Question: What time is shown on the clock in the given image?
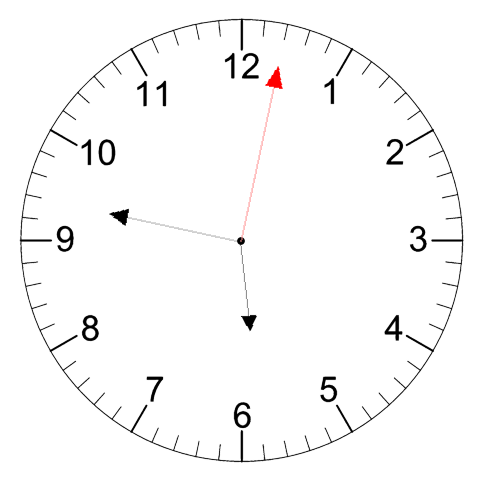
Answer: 05:47:02